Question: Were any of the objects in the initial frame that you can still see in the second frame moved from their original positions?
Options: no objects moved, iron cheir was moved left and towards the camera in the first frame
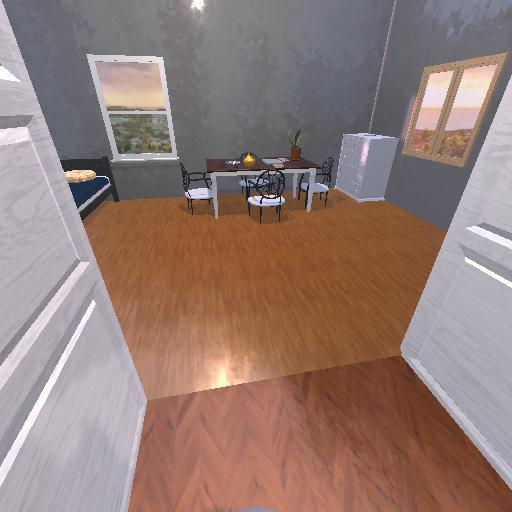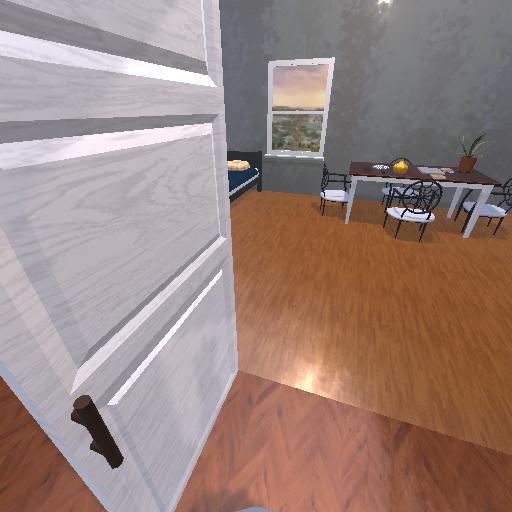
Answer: no objects moved